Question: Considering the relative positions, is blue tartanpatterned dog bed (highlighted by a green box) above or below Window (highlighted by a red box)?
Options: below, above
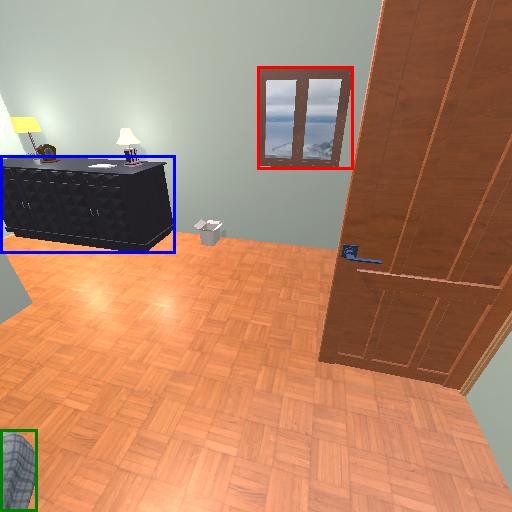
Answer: below